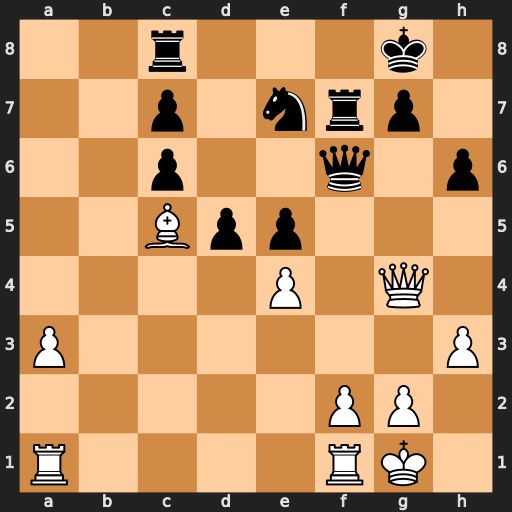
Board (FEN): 2r3k1/2p1nrp1/2p2q1p/2Bpp3/4P1Q1/P6P/5PP1/R4RK1
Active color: w
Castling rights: -
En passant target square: -
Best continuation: Bxe7 Qxe7 Qxc8+